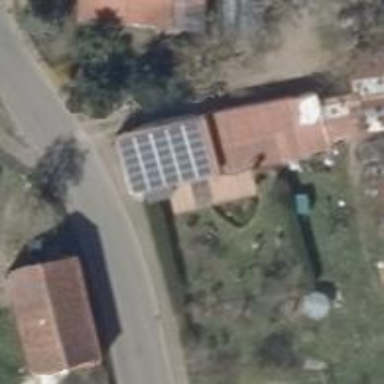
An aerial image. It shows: Solar photovoltaic panel generating electricity through small installation.